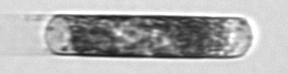
Label: Hemiaulus